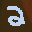
Label: 2